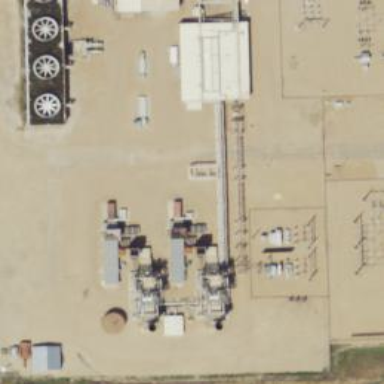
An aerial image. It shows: Gas turbine generator.